Question: I want to drag n drop the text view on image in android 2.X
please , look at this image below.

Here, "Blue" color represents the ViewGrop , "White" is ImageView and the image is set on the ImageView.
the text written "Fashion" is a TextView.This is how i have implement the structure. Now i want to allow the user to select the TextView and drag it to any part of the image and then drop it over the image at desired position.
As of now for a reference i tried to refer the following url but whenever i use TextView instead of Button things are getting abnormal.
<URL>
Can anyone give me the road map or example to get it done ?
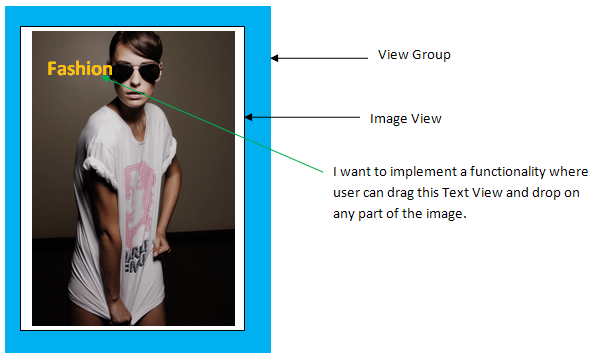
Answer: Instead, try getting your ImageView as a canvas to draw into.
'ImageView CanvasView = (ImageView) findViewById(R.id.fashion_pic)'
From here you can create your own Bitmap and re-draw it after a TouchEvent. The following snippet contains a necessary work-around for a bug in 2.1 (or 2.2, I can't remember):
'''
public void redrawImage() {
Bitmap bm = BitmapFactory.decodeResource(getResources(), R.drawable.fashion_pic);
Bitmap proxy = Bitmap.createBitmap(bm.getWidth(), bm.getHeight(), Config.ARGB_8888);
Canvas c = new Canvas(proxy);
//Here, we draw the background image.
c.drawBitmap(bm, new Matrix(), null);
//Here, we draw the text where the user last touched.
c.drawText("Fashion", someGlobalXvariable, someGlobalYvariable, somePaint);
CanvasView.setImageBitmap(proxy);
}
'''
Here, you have created a canvas which already has your picture as the background and paints text at an x and y variable. Now, just set an OnTouchListener:
'''
CanvasView.setOnTouchListener( new OnTouchListener(){
public boolean onTouch(View v, MotionEvent e) {
someGlobalXvariable = e.getX();
someGlobalYvariable = e.getY();
redrawImage();
return true;
}
});
'''
As you can see, the listener automatically updates your image when it is touched, and the text will follow the user's finger. Since you're using a Bitmap as your canvas, you can also add support for saving/loading an image if your app wants to have that kind of functionality.
It may be more performance-friendly if you move lines 1-3 from 'redrawImage()' and place them elsewhere, setting those objects as global objects. I'll let you tinker with that.